Chest X-ray. View position: AP
Patient age: 30
Patient sex: M
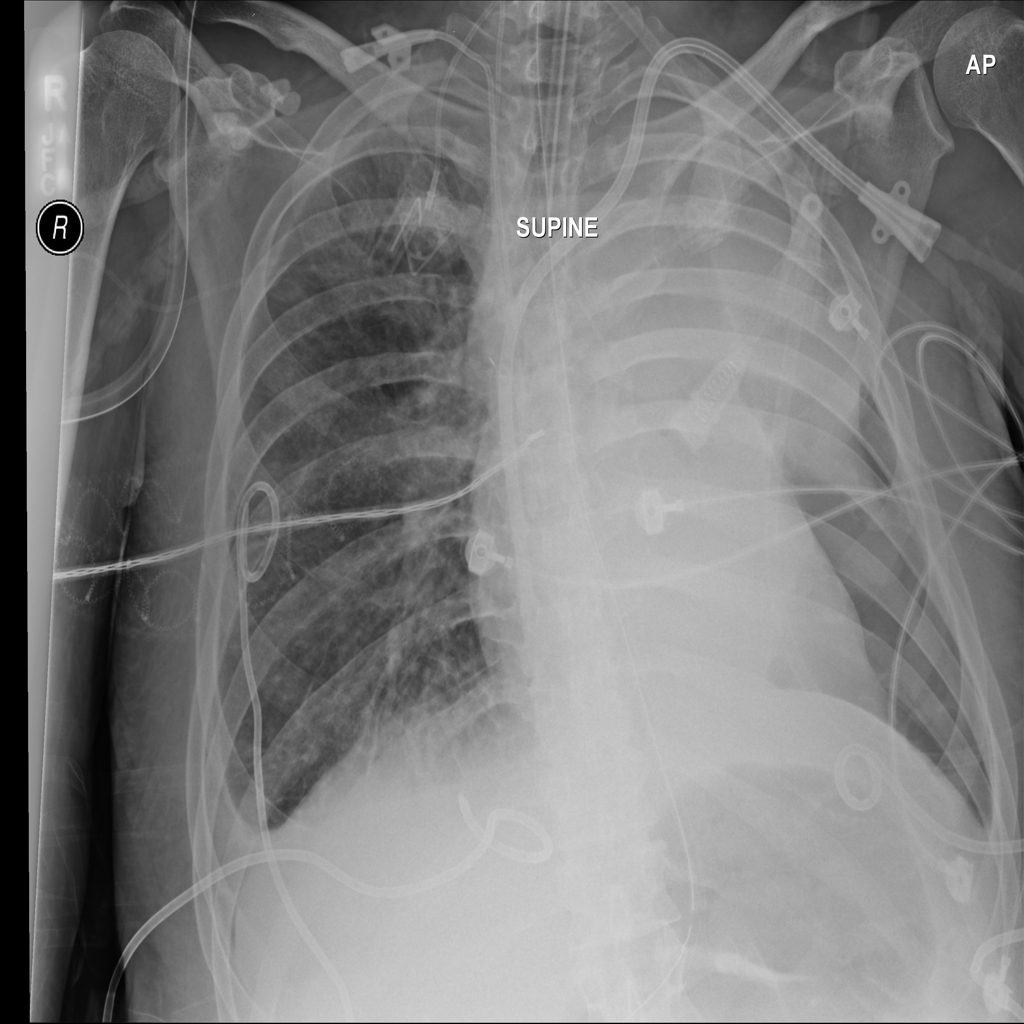
Finding: Pneumothorax